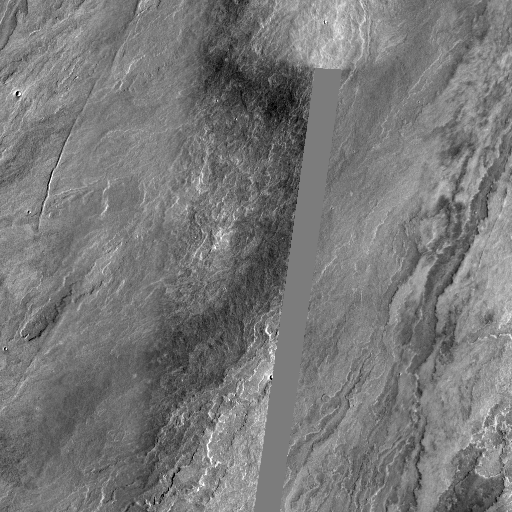
Crater classes present: Background, Other